You are looking at the short-time Fourier spectrogram of a rotating shaft's vibration signal. Determine the machine's mechanical condition. Answer with exactly one of: normal, misalignment, unbalance, looseness.
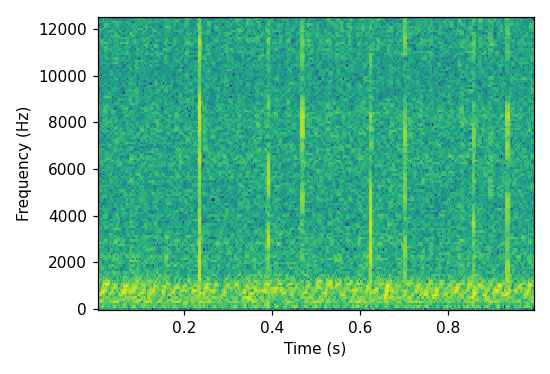
Answer: unbalance